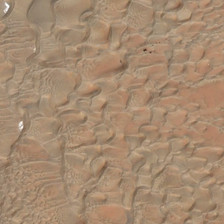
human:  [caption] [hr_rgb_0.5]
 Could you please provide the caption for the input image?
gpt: many ripples like fish scales are in a piece of yellow desert .

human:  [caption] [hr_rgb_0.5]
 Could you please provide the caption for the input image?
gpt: many ripples like fish scales are in a piece of yellow desert .

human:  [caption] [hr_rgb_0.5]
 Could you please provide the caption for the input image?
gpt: many ripples like fish scales are in a piece of yellow desert .

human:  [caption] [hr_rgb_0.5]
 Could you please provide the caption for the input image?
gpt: many ripples like fish scales are in a piece of yellow desert .

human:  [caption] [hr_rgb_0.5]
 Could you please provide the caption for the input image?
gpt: many ripples like fish scales are in a piece of yellow desert .